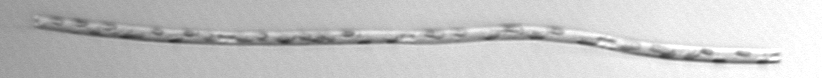
Label: Eucampia_morphytype1